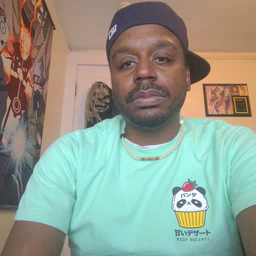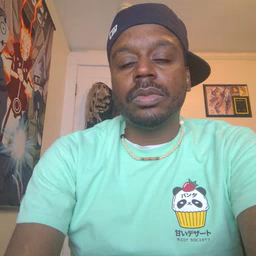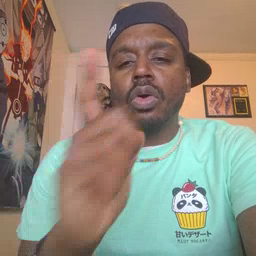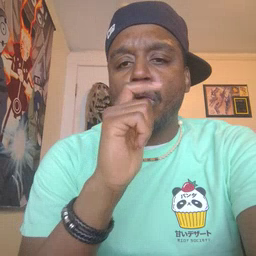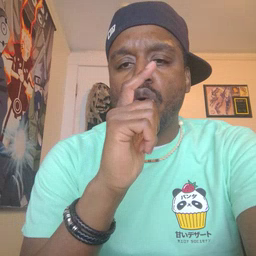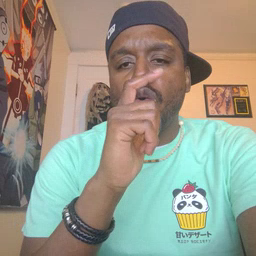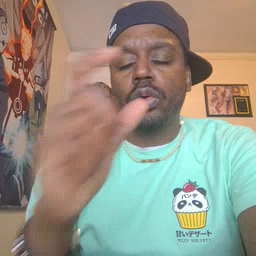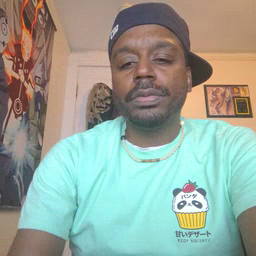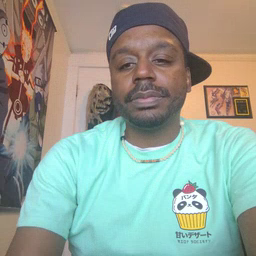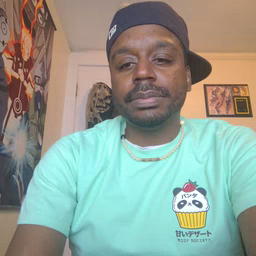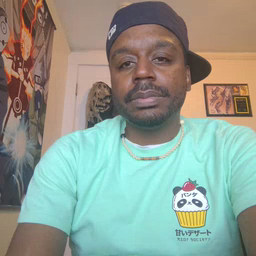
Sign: who